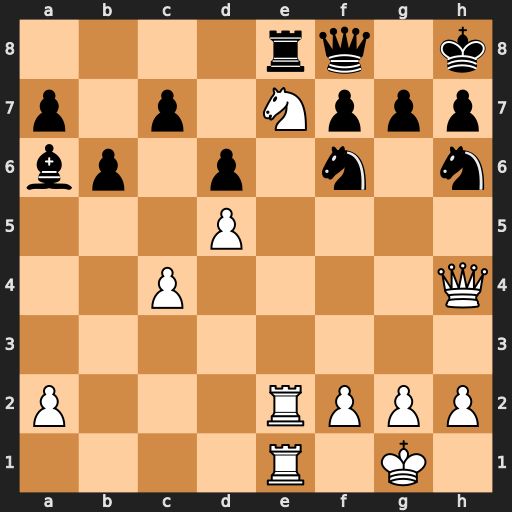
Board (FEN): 4rq1k/p1p1Nppp/bp1p1n1n/3P4/2P4Q/8/P3RPPP/4R1K1
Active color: w
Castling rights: -
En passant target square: -
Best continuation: Ng6+ hxg6 Rxe8 Qxe8 Rxe8+